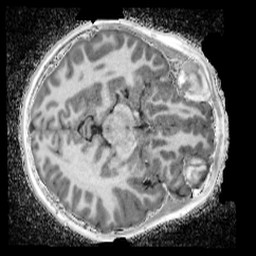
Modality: UNIT1_denoised
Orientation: axial
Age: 12
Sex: female
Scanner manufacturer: siemens
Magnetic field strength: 3 T
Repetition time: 4 s
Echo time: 0.00299 s